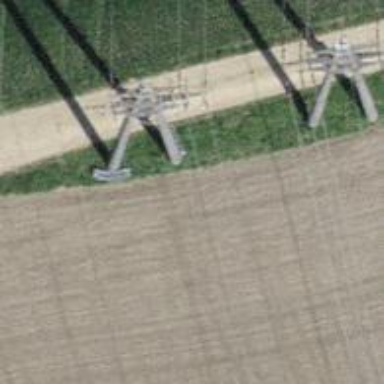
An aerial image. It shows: Power pole.